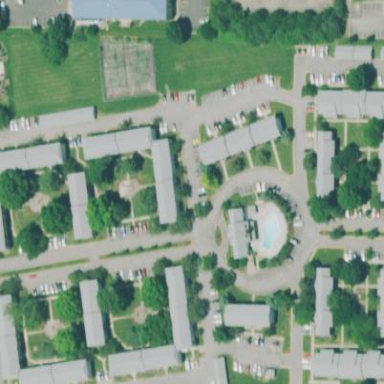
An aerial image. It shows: Residential area with apartments.